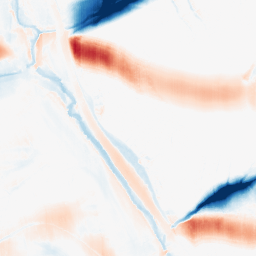
Category: morphological
Decomposition family: morphological_ellipse
Decomposition parameters: operation: average
width: 50
height: 10
Upsampling method: bicubic_16x
Upsampling parameters: scale: 16
Upsampling scale: 16